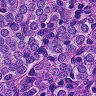
Metastatic tissue present: yes